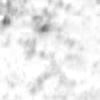
Label: no_change